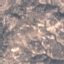
Label: HerbaceousVegetation